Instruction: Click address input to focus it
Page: traveler
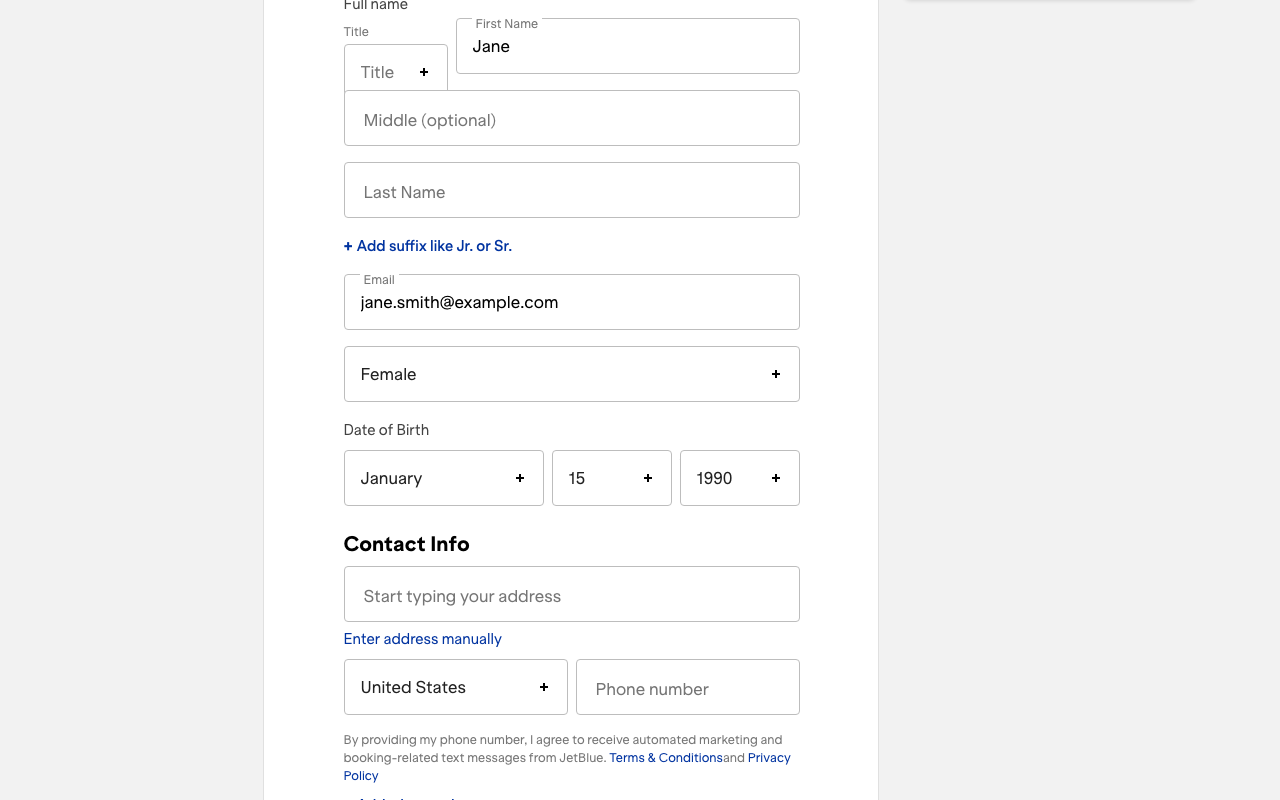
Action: click